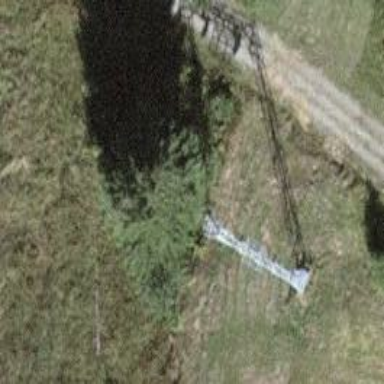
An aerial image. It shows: Pylon for aerialway.